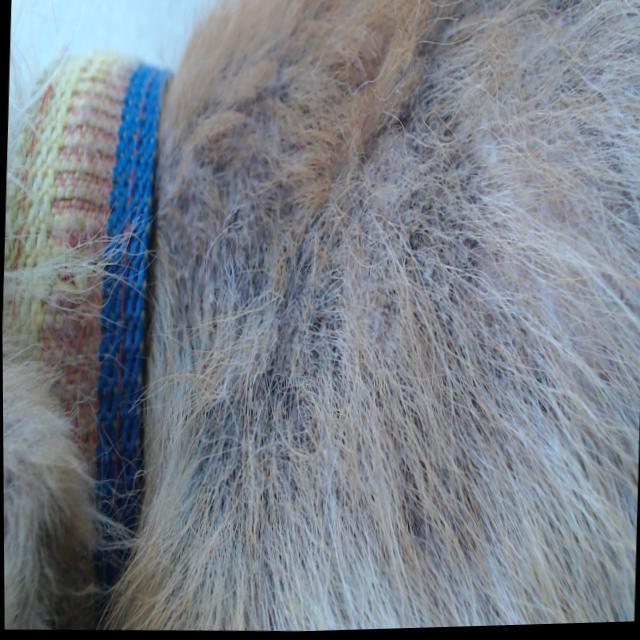
Canine demodicosis (Demodex mange) — caused by Demodex canis mites. Presents with alopecia, follicular papules, pustules, and comedones. Often localized on face and forelimbs.